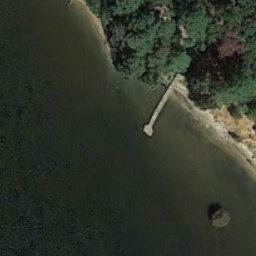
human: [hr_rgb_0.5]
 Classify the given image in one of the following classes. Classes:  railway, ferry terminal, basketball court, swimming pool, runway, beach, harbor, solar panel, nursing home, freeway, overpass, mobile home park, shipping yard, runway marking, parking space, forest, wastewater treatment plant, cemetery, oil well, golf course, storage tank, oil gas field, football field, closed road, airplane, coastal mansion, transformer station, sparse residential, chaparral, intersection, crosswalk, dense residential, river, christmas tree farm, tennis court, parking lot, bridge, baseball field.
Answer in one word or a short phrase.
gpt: ferry terminal